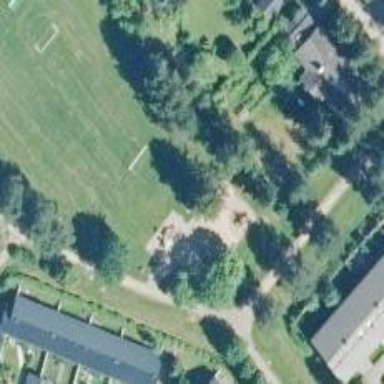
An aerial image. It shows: Playground with springy equipment.